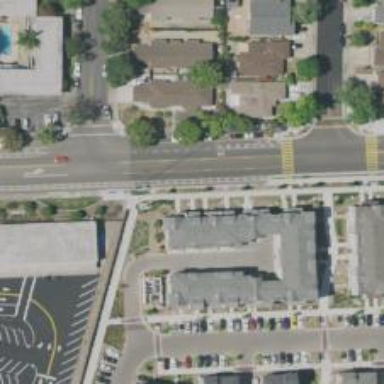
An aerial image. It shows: Secondary road surrounded by residential properties.